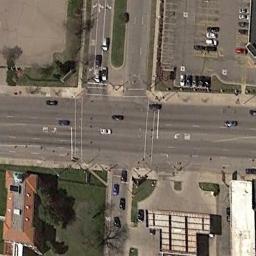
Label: intersection